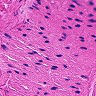
Metastatic tissue present: no